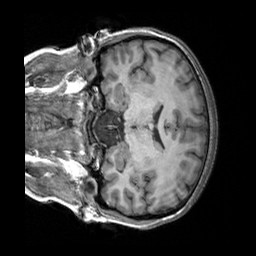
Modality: T1w
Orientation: coronal
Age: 20
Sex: female
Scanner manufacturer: siemens
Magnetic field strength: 3 T
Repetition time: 2.3 s
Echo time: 0.00303 s